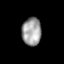
Tissue: skin
Cell type: Epithelial cells
Senescence score: 0.2125
Nuclear area (px): 526
Mean DAPI intensity: 159.724